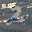
Label: 2